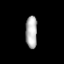
Tissue: prostate
Cell type: T cells
Senescence score: 0.3116
Nuclear area (px): 370
Mean DAPI intensity: 176.13